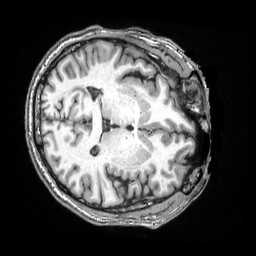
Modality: T1w
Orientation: axial
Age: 39
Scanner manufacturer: siemens
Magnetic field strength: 3 T
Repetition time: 2.5 s
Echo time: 0.00343 s